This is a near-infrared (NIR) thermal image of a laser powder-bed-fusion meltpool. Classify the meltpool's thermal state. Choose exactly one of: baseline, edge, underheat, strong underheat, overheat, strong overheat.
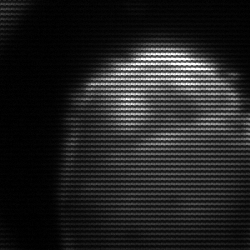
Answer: edge